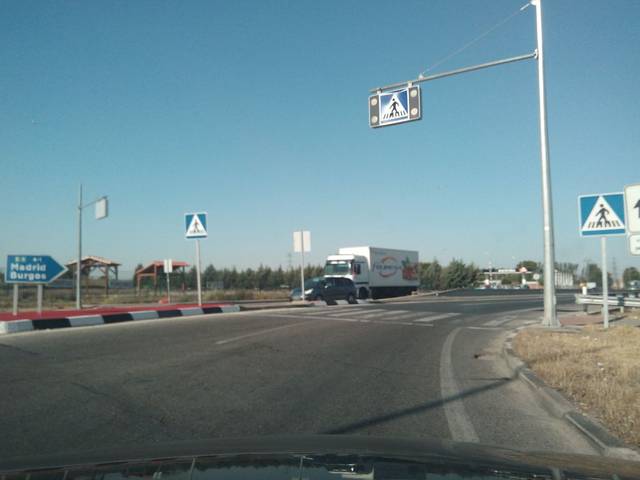
Region: Spain
Coordinates: 40.588, -3.544